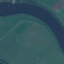
Land use / land cover: River